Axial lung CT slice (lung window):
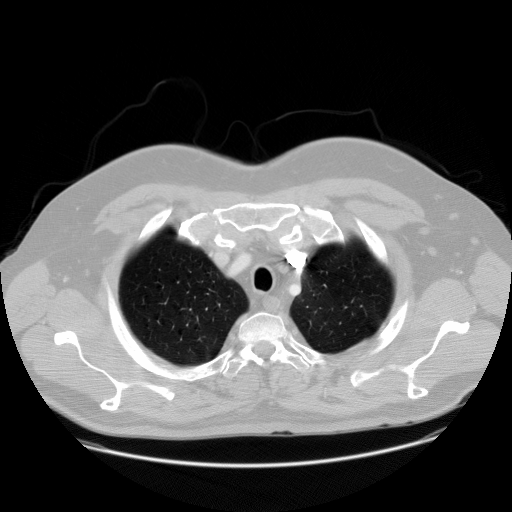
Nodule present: no